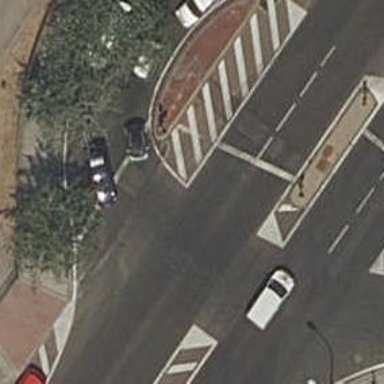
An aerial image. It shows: Road with traffic signals.